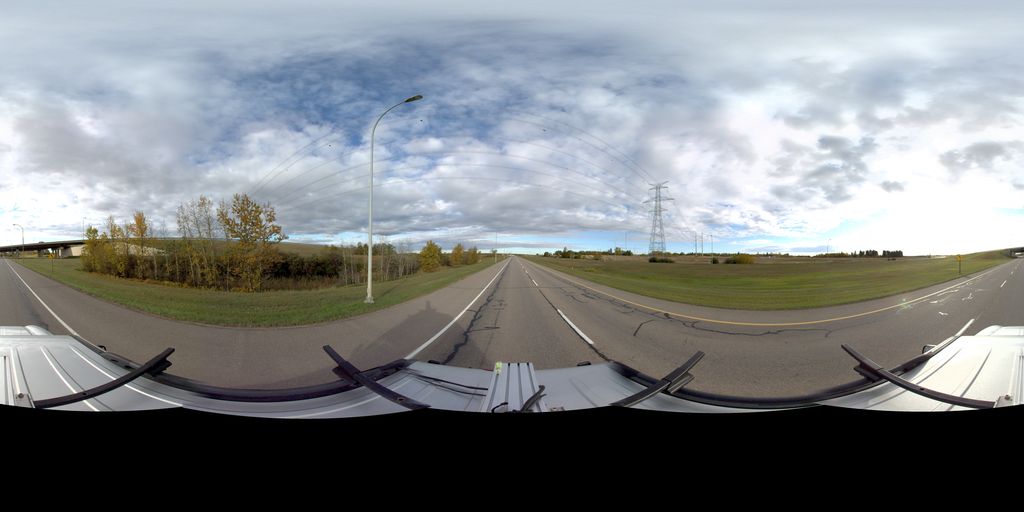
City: edmonton